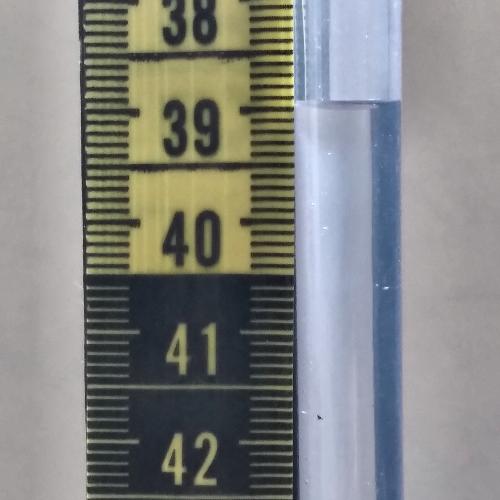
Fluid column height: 39.0 cm